Question: I am trying to change background color of textbox by using javascript but my code is not working. I search SO but not find any suitable answer. Here is my code.
'''
<head>
<script type="text/javascript" language="javascript">
function abc() {
var v = document.getElementById("<%=TextBox1.ClientID%>");
v.setAttribute('BackColor', 'Red');
}
</script>
</head>
<body>
<form id="form1" runat="server">
<div>
<asp:TextBox ID="TextBox1" runat="server"></asp:TextBox>
<asp:Button ID="Button1" runat="server" Text="Button" OnClientClick="abc()" onclick="Button1_Click"/>
</div>
</form>
</body>
'''

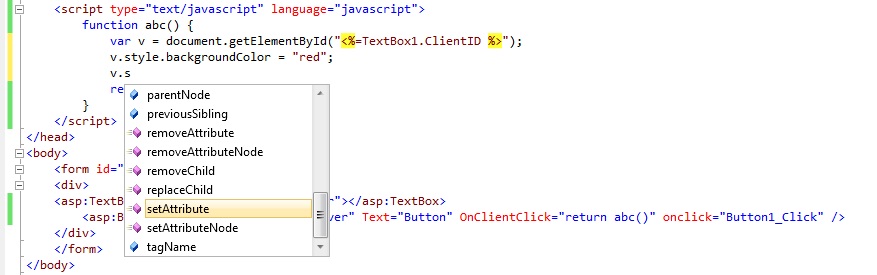
Answer: You are trying to change the UI that is html, so you need to use javascript/css properties.
<URL> there is a list of css attributes accessible by javascript.
Try with:
'''
<script type="text/javascript" language="javascript">
function abc() {
var v = document.getElementById("<%=TextBox1.ClientID%>");
v.style.backgroundColor = "red";
}
</script>
'''
Furthermore I have the Visual Studio 2010 and the Intellisense also show me the 'style' attribute:

You are right jams, when I pretend to point to an 'id' from a html generated by asp the intellisense doesn't works for the 'style' attribute:

I think the Intellisense doesn't reach to this 'id' because at the moment of you are writting this code, the html doesn't exists.